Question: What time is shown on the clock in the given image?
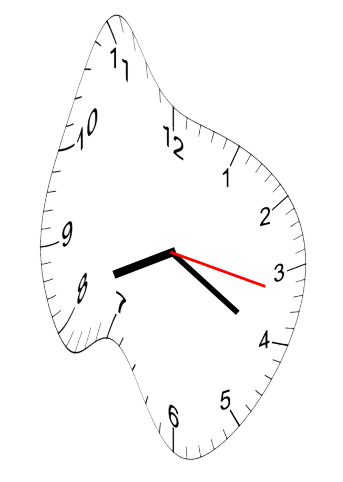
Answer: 08:20:17